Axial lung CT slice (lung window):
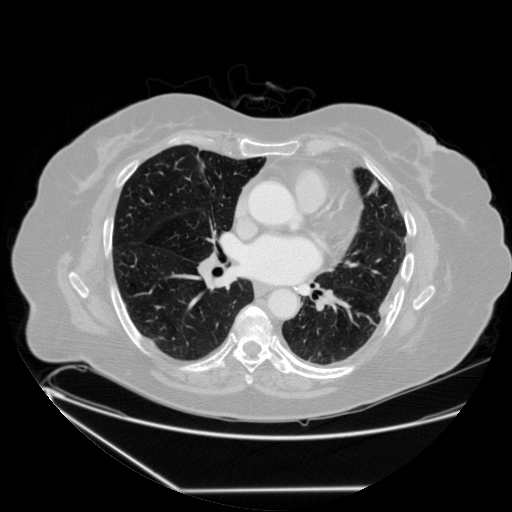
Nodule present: no